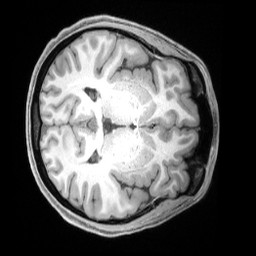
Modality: T1w
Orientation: axial
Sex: female
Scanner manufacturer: siemens
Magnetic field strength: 3 T
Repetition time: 2.4 s
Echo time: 0.00225 s